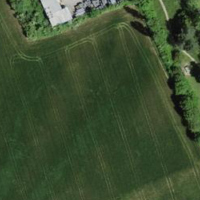
EUNIS habitat code: 52
Species observed at this site:
Pieris rapae
Coenonympha pamphilus